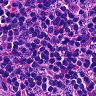
Metastatic tissue present: no